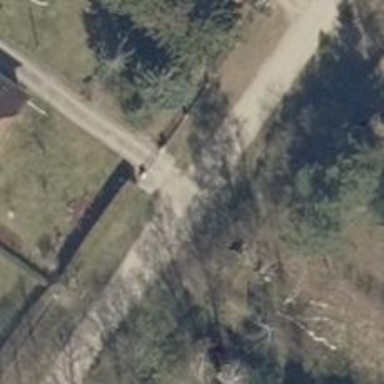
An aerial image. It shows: Residential road.